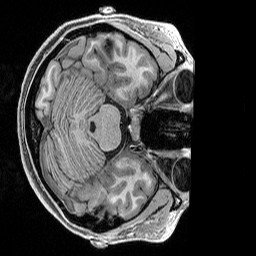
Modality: T1w
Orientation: axial
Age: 24
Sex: female
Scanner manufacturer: siemens
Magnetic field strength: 3 T
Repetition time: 2.5 s
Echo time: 0.00296 s